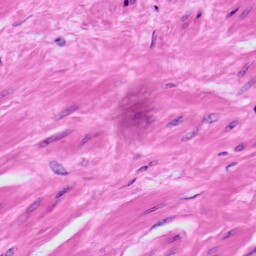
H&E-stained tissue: Prostate